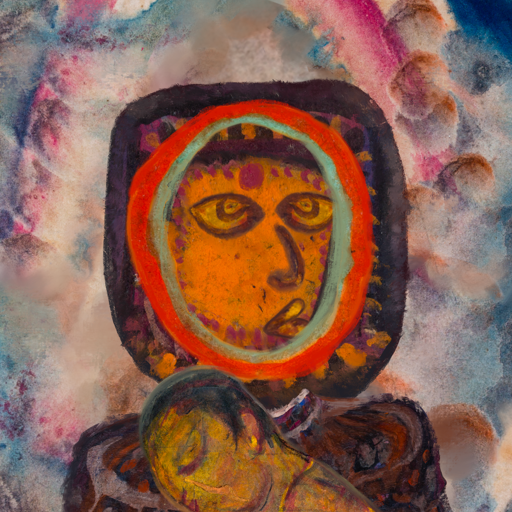
Background: Rupkatha, Head And Neck Side: Doll_w_Hair, Face Side: Comrade, Bust: Hypocrite, Hair Side: Sisters, Head Accessory: Blank, Second Necklace: Blank, Necklace: Hypocrite_1, Baby: GypsyMother_Baby